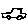
Label: car